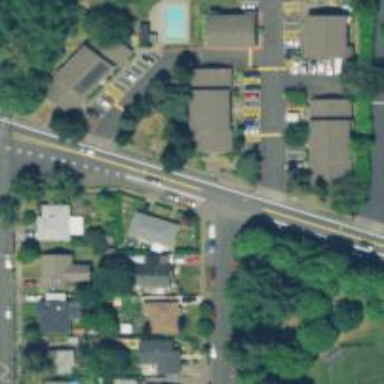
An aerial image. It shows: Residential road with sidewalk on the left.